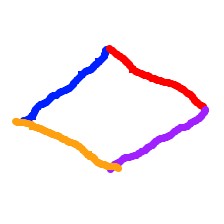
Shape: rhombus